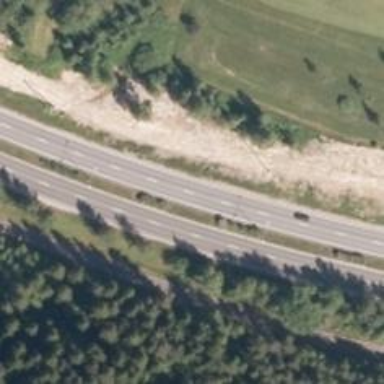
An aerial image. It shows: Asphalt trunk highway.